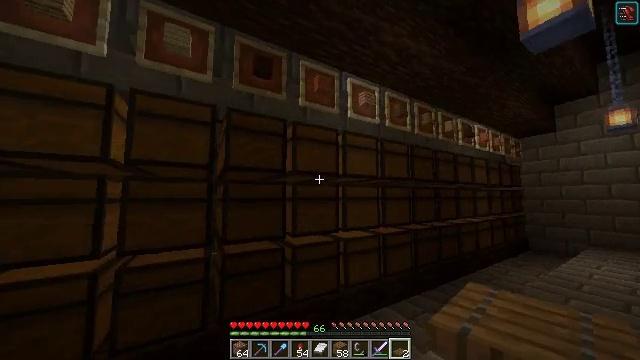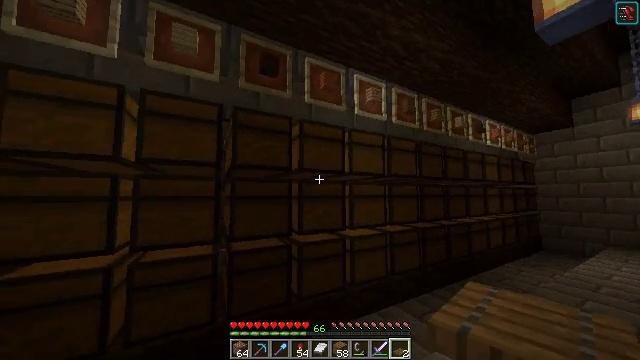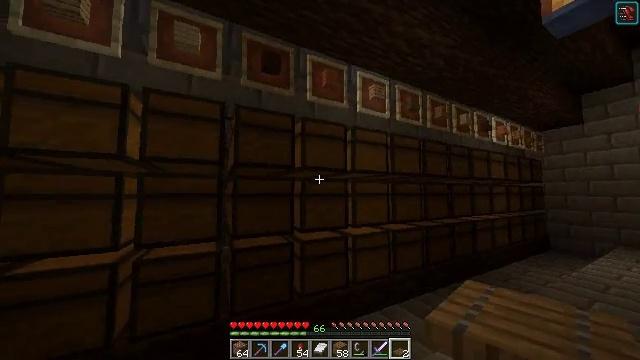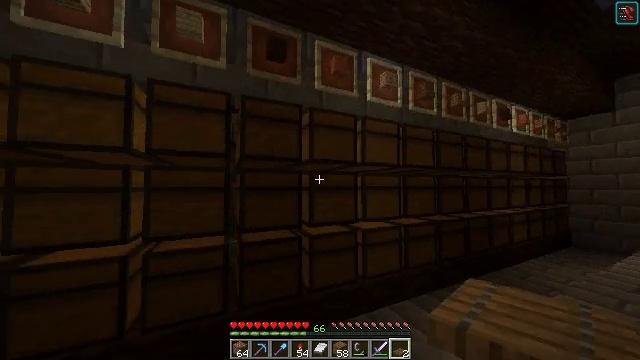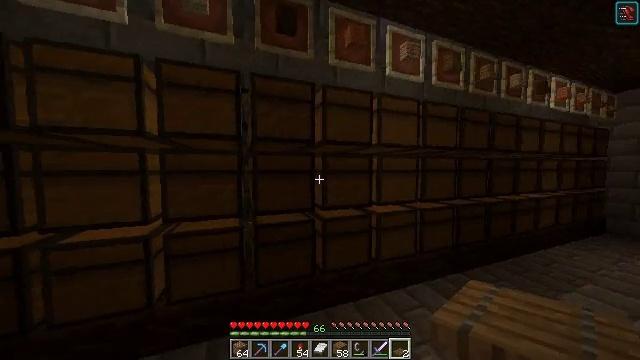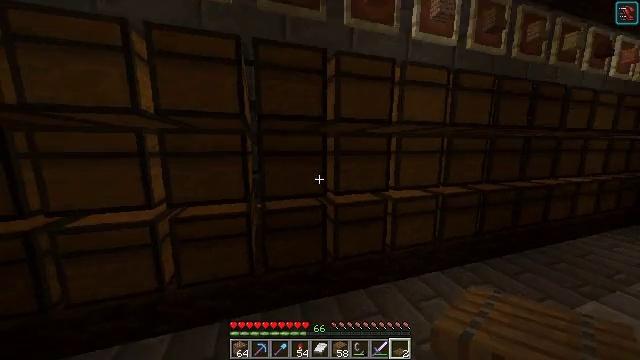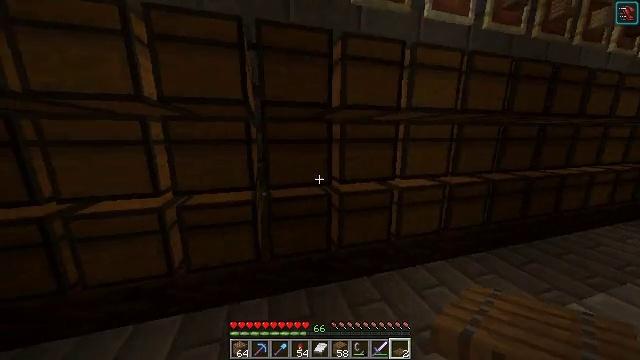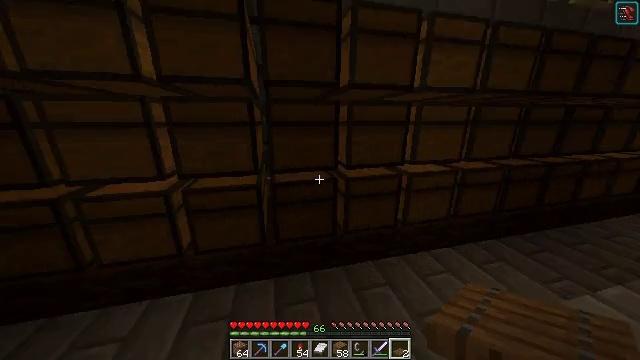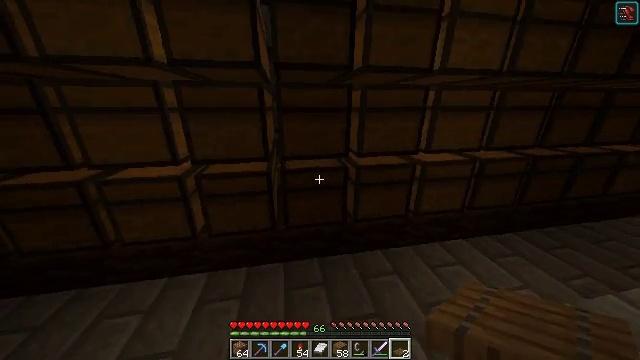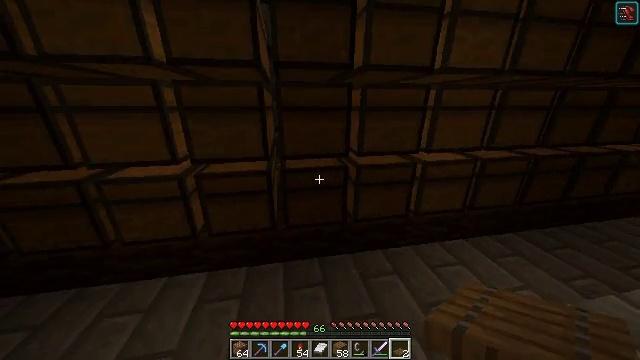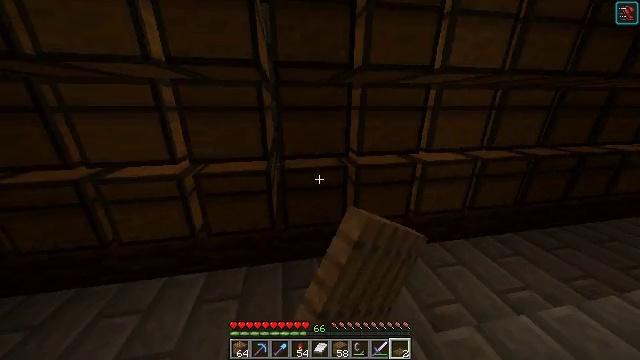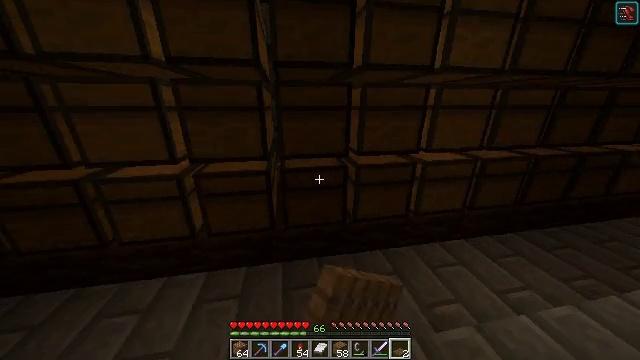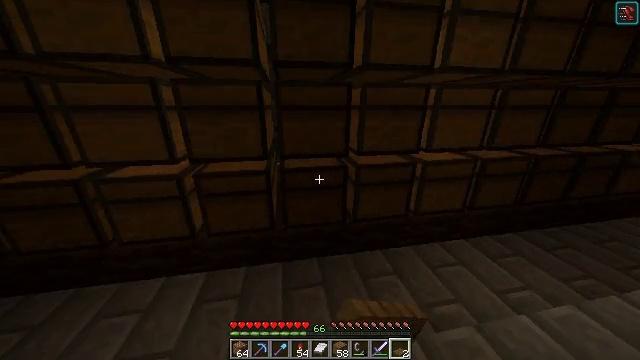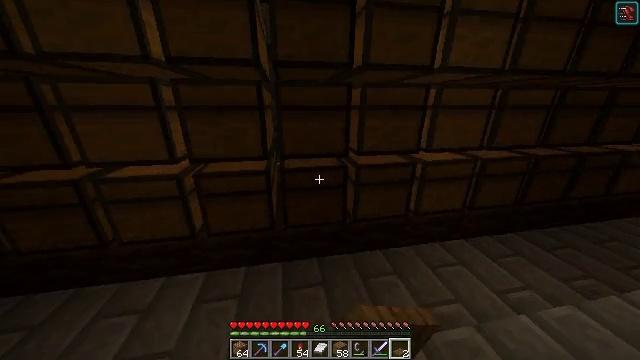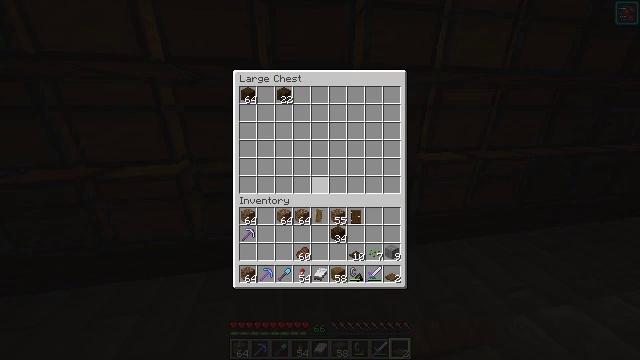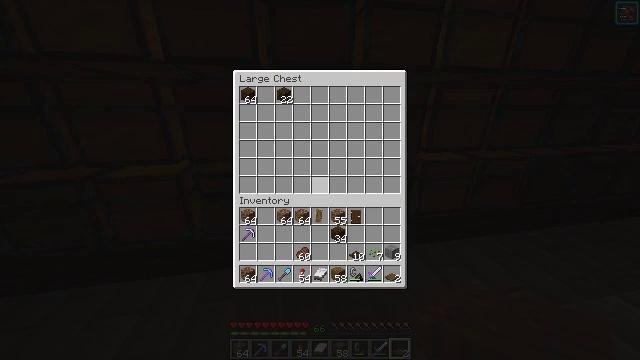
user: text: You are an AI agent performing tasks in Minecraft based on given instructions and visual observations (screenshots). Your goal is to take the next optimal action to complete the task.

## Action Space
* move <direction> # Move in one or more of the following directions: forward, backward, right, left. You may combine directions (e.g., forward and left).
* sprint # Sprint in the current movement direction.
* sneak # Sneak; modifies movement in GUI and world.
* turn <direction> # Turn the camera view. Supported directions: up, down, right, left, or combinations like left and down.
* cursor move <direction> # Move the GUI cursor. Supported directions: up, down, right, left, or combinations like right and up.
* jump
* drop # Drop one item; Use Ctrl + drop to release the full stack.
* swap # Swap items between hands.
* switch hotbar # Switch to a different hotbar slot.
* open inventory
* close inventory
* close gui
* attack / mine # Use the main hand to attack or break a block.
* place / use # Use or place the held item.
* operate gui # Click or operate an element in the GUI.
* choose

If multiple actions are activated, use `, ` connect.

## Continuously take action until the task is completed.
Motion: motion action
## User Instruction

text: Interact with the crafting table to get a dark oak trapdoor.
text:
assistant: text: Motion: turn left
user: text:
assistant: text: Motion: turn left
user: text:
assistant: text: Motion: move forward, turn left and down
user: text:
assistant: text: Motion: move forward, turn left and down
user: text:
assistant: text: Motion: turn left and down
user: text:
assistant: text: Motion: turn left and down
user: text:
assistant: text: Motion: turn left and down
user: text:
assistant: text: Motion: turn left and down
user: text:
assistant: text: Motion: use / place
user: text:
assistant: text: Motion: use / place
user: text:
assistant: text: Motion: use / place
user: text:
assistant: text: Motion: no_op
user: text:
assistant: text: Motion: no_op
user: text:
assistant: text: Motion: open gui
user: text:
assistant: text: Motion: no_op
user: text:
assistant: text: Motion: no_op
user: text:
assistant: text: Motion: no_op
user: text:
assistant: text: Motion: cursor move up
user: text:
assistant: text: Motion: cursor move left and up
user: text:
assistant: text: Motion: cursor move left and up
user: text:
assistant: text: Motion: cursor move left and up
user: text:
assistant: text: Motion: sneak, cursor move left
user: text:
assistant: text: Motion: sneak, cursor move left and up
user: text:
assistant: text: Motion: sneak
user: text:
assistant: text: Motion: sneak, choose
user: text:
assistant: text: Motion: sneak, choose
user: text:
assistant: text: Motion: sneak, cursor move right
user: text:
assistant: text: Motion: sneak
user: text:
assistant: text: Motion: sneak, choose
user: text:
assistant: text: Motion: sneak, choose